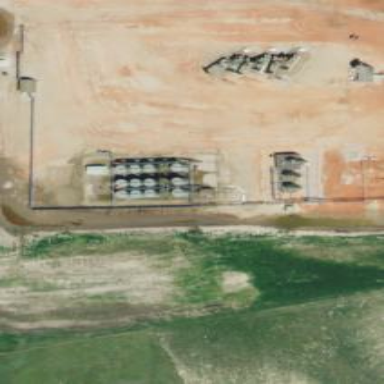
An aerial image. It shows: Storage tank with man-made structure.